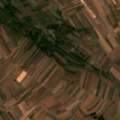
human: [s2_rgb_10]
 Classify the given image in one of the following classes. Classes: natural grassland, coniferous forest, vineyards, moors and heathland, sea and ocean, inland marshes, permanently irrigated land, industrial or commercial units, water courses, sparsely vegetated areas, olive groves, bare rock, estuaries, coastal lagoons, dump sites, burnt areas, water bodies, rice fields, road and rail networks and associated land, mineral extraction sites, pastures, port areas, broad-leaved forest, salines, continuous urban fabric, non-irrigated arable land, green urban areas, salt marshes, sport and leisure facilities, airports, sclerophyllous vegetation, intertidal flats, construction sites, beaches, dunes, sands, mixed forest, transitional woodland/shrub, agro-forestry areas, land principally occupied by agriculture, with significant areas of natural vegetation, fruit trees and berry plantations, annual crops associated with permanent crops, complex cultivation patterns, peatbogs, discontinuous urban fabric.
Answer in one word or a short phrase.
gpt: non-irrigated arable land, transitional woodland/shrub